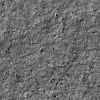
Atmospheric dust classification: not_dusty